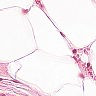
Metastatic tissue present: no